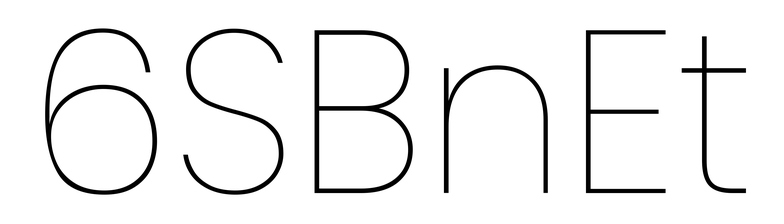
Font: Poppins-Thin